Question: I am trying to import 'cv2' module in PyCharm, but it shows error.
I tried in terminal as well
'''
pip install opencv-python
pip3 install cv2
pip install opencv-python
pip3 install cv2
'''
and whatnot.
Trying to install 'opencv-python' from terminal shows this
'''
Requirement already satisfied: opencv-python in ./anaconda3/lib/python3.6/site-packages (3.4.1.15)
'''
and trying to install 'cv2' from terminal shows this
'''
Could not find a version that satisfies the requirement cv2 (from versions: )
No matching distribution found for cv2
'''
However, trying to import 'cv2' on Pycharm shows this :
Pycharm Error Image

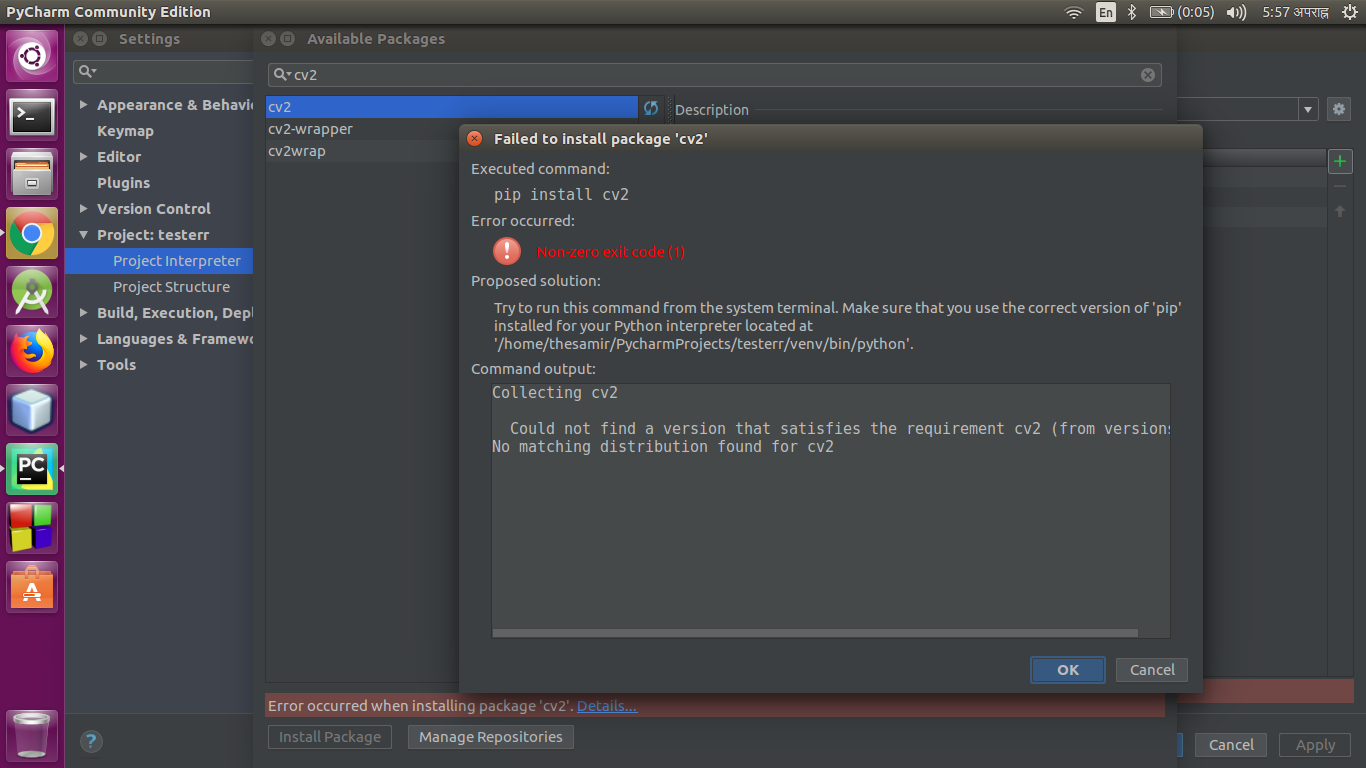
Answer: First, install the package named 'opencv-python' via 'pip install opencv-python' or use the GUI.
Second, just input 'import cv2'; that is ok.